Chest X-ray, PA view. Patient: 24 years old, sex F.
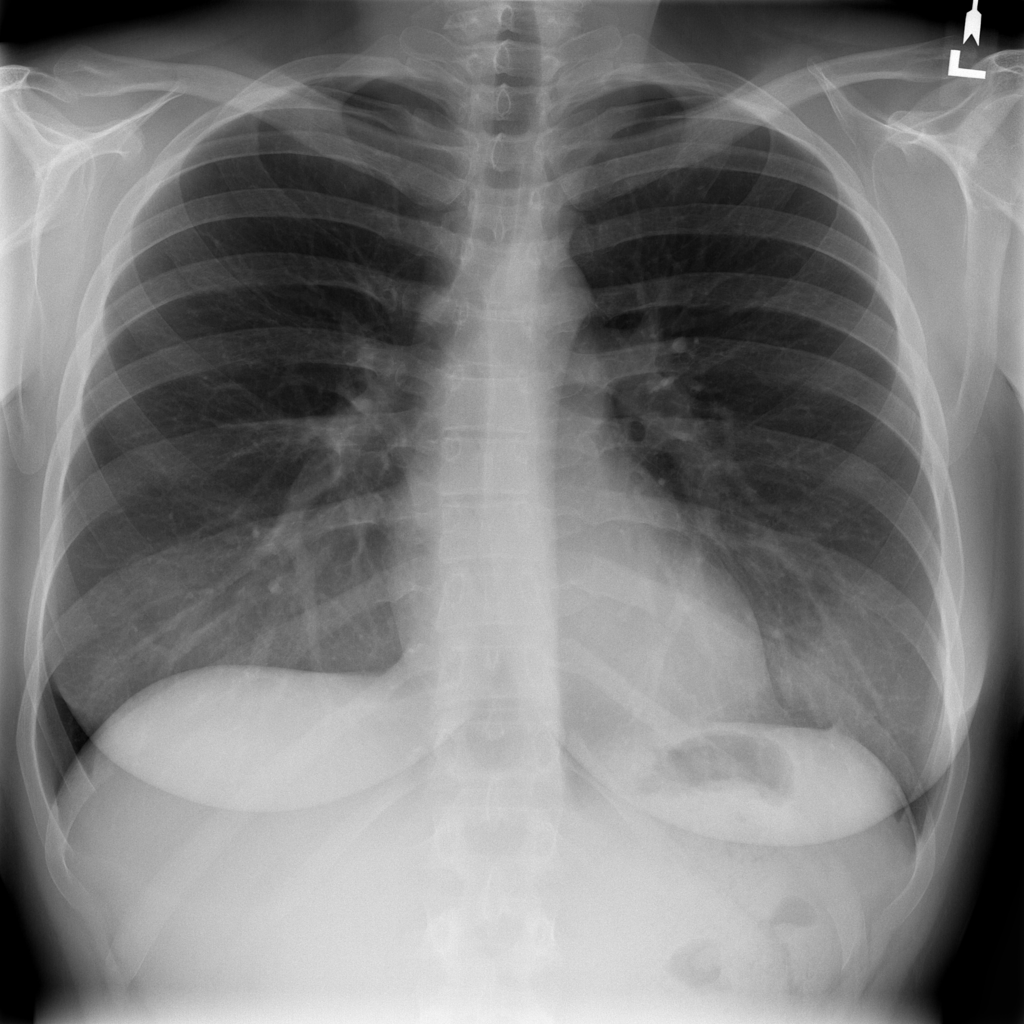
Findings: No Finding